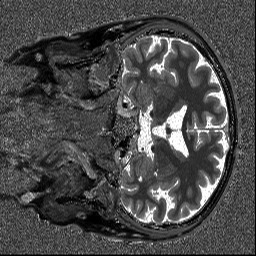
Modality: T1map
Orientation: coronal
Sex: male